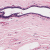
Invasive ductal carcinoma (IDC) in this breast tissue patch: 0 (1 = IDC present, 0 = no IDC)